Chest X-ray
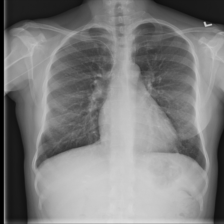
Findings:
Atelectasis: negative
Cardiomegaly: negative
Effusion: negative
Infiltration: negative
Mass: negative
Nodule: negative
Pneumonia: negative
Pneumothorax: negative
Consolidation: negative
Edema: negative
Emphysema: negative
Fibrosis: negative
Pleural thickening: negative
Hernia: negative